Question: I want to make four menu tabs appear after you scroll past a certain point (ex: 1000px) on the page. I want them to slide in from left to right when they appear. This is what I'm going for, but on the left side of the browser. Any input is appreciated.

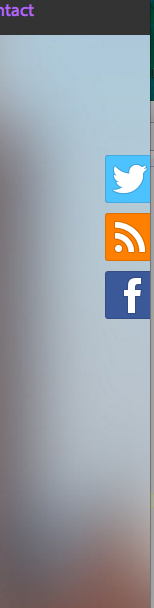
Answer: First you're going to want to start by tracking the scrolling of the page. Second you're going to want to animate the divide from left to right when needed. To do this, you'll need to use the 'scroll' function, and a few others for the animating part.
Here's a base to what you want, without the scroll.
'''
function slider() {
if (document.body.scrollTop > 100) //Show the slider after scrolling down 100px
$('#slider').stop().animate({"margin-left": '0'});
else
$('#slider').stop().animate({"margin-left": '-200'}); //200 matches the width of the slider
}
'''
Now you'll want to fire this function while the user scrolls, using:
'''
$(window).scroll(function () {
slider();
});
'''
And finally, you'll also want to call the function when the user first arrives, incase the user starts half way down the page, using:
'''
$(document).ready(function () {
slider();
});
'''
A few things to :
I've hard coded the sliders width to 200px, and the start point to 100px.
The 'stop()' function is very important and stops the animate function from being called redundantly.
Here's a working <URL> with the matching CSS